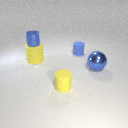
large yellow rubber cylinder behind small yellow rubber cylinder